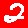
Digit: 2